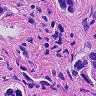
Metastatic tissue present: yes